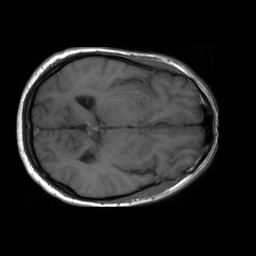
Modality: T1w
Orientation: axial
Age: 57
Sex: male
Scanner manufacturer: philips
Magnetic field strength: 1.5 T
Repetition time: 0.375 s
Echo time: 0.011 s